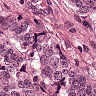
Metastatic tissue present: yes